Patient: sex F, age 58
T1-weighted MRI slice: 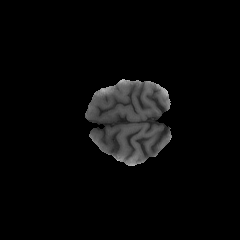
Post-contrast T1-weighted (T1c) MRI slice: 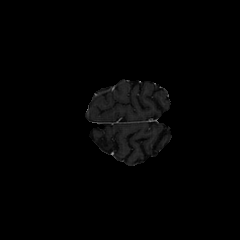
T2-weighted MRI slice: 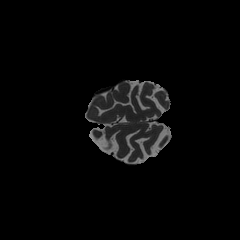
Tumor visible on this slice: no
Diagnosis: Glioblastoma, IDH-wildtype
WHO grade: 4